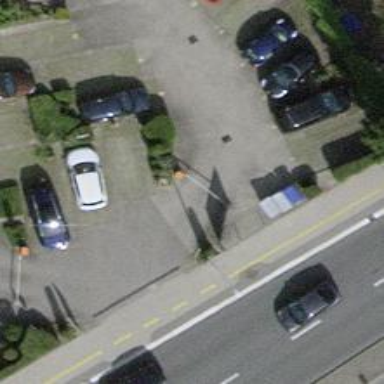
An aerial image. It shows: Lift gate barrier.